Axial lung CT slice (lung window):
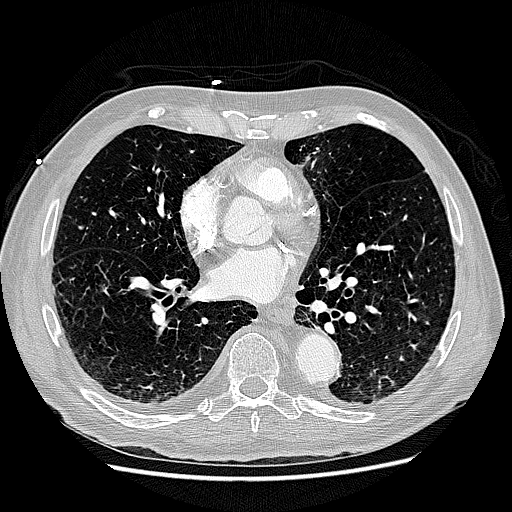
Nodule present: no